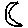
Label: moon